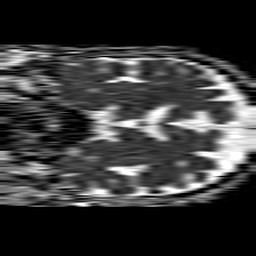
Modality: ADC
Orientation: coronal
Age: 73
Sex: male
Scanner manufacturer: philips
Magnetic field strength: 1.5 T
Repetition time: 4.6 s
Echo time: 0.08631 s